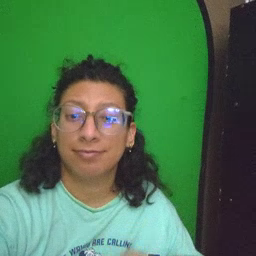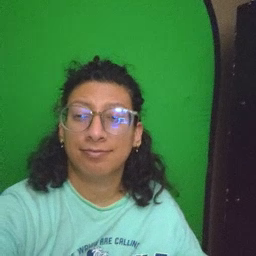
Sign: lips